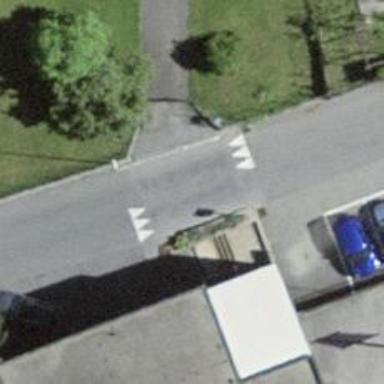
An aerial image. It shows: Traffic calming table.